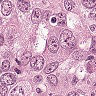
Metastatic tissue present: yes